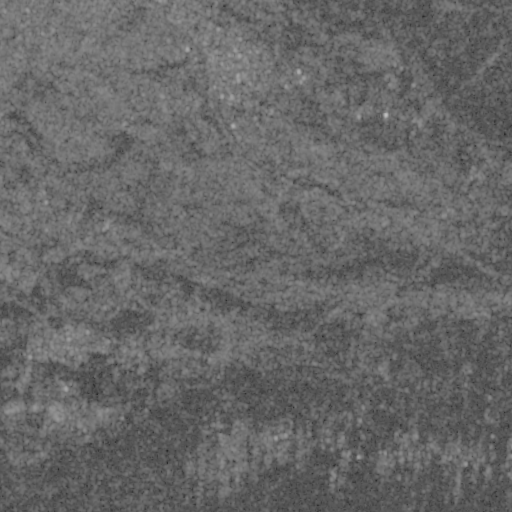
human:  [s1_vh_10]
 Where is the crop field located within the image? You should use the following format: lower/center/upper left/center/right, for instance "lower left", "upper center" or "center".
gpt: The crop field is located in the left of the image.
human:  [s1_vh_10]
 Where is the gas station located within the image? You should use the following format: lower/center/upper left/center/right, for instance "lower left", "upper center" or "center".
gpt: The gas station is located in the upper right of the image.
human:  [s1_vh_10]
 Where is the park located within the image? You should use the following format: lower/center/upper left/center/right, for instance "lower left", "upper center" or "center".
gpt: The park is located in the upper center of the image.
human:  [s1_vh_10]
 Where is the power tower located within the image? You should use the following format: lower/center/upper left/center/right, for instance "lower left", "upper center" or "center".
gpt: The power tower is located in the upper right of the image.
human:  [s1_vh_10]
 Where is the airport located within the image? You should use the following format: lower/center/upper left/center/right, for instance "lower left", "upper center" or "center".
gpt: There is no airport in the image.

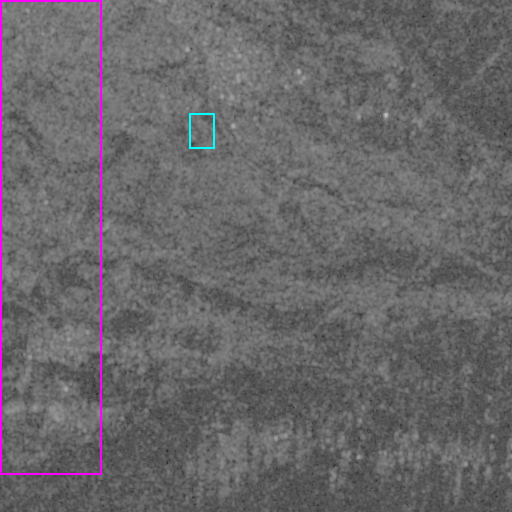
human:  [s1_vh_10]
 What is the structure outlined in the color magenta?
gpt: The structure outlined in magenta is a crop field.
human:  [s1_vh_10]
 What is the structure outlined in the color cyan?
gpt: The structure outlined in cyan is a park.
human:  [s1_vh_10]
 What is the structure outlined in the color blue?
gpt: There is no blue outline.